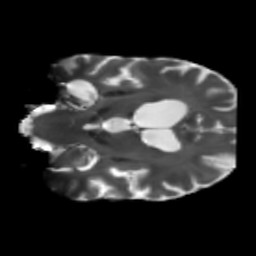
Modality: T2w
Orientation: coronal
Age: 75
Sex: male
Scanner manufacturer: siemens
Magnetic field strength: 3 T
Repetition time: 5.25 s
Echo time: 0.08 s